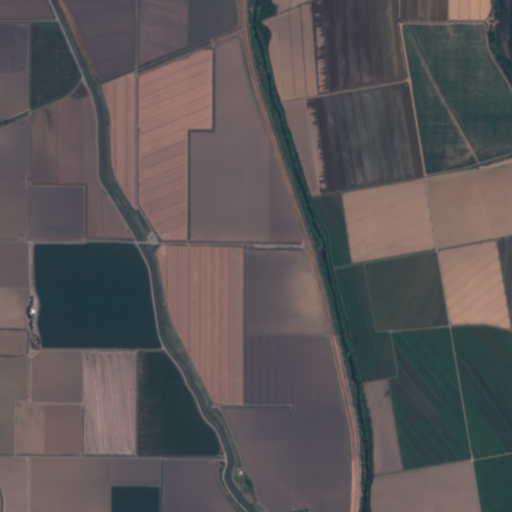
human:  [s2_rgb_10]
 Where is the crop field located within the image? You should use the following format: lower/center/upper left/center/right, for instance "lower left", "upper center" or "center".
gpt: The crop field is located in the lower left of the image.
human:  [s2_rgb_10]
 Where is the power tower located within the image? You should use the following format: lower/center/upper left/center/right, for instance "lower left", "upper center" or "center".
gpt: The power tower is located in the left of the image.
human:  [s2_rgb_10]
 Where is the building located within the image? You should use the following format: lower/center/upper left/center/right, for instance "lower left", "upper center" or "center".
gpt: The building is located in the lower left of the image.
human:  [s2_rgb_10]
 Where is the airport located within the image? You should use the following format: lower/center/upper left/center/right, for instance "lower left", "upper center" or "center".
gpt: There is no airport in the image.